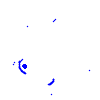
Particle: electron